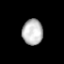
Tissue: lung
Cell type: Endothelial cells
Senescence score: 0.6141
Nuclear area (px): 516
Mean DAPI intensity: 187.422